Field crop: maize
Growth stage: 2
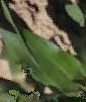
Species: maize